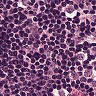
Metastatic tissue present: yes